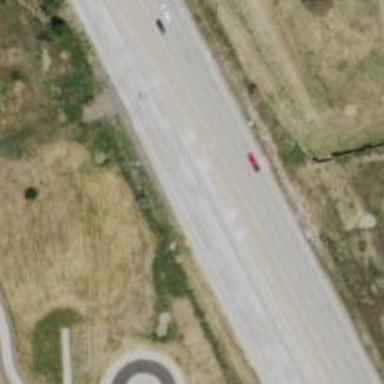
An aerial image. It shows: Trunk highway.